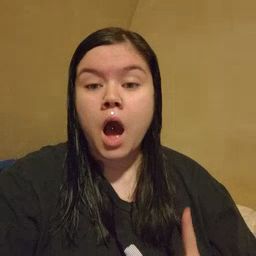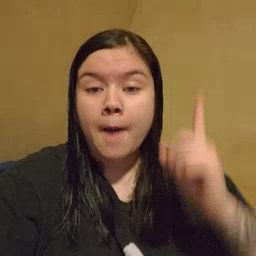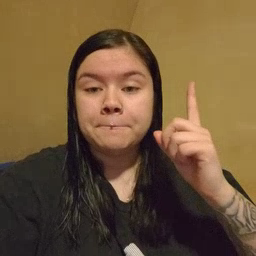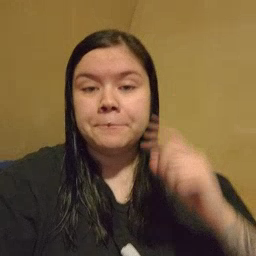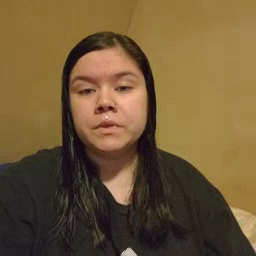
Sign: up